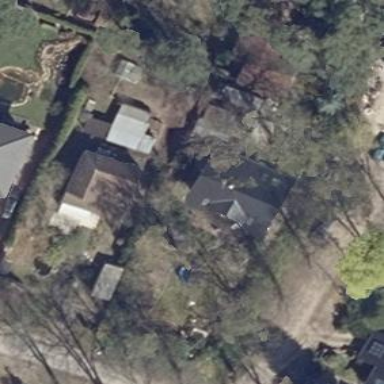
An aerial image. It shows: Detached building.